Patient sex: F
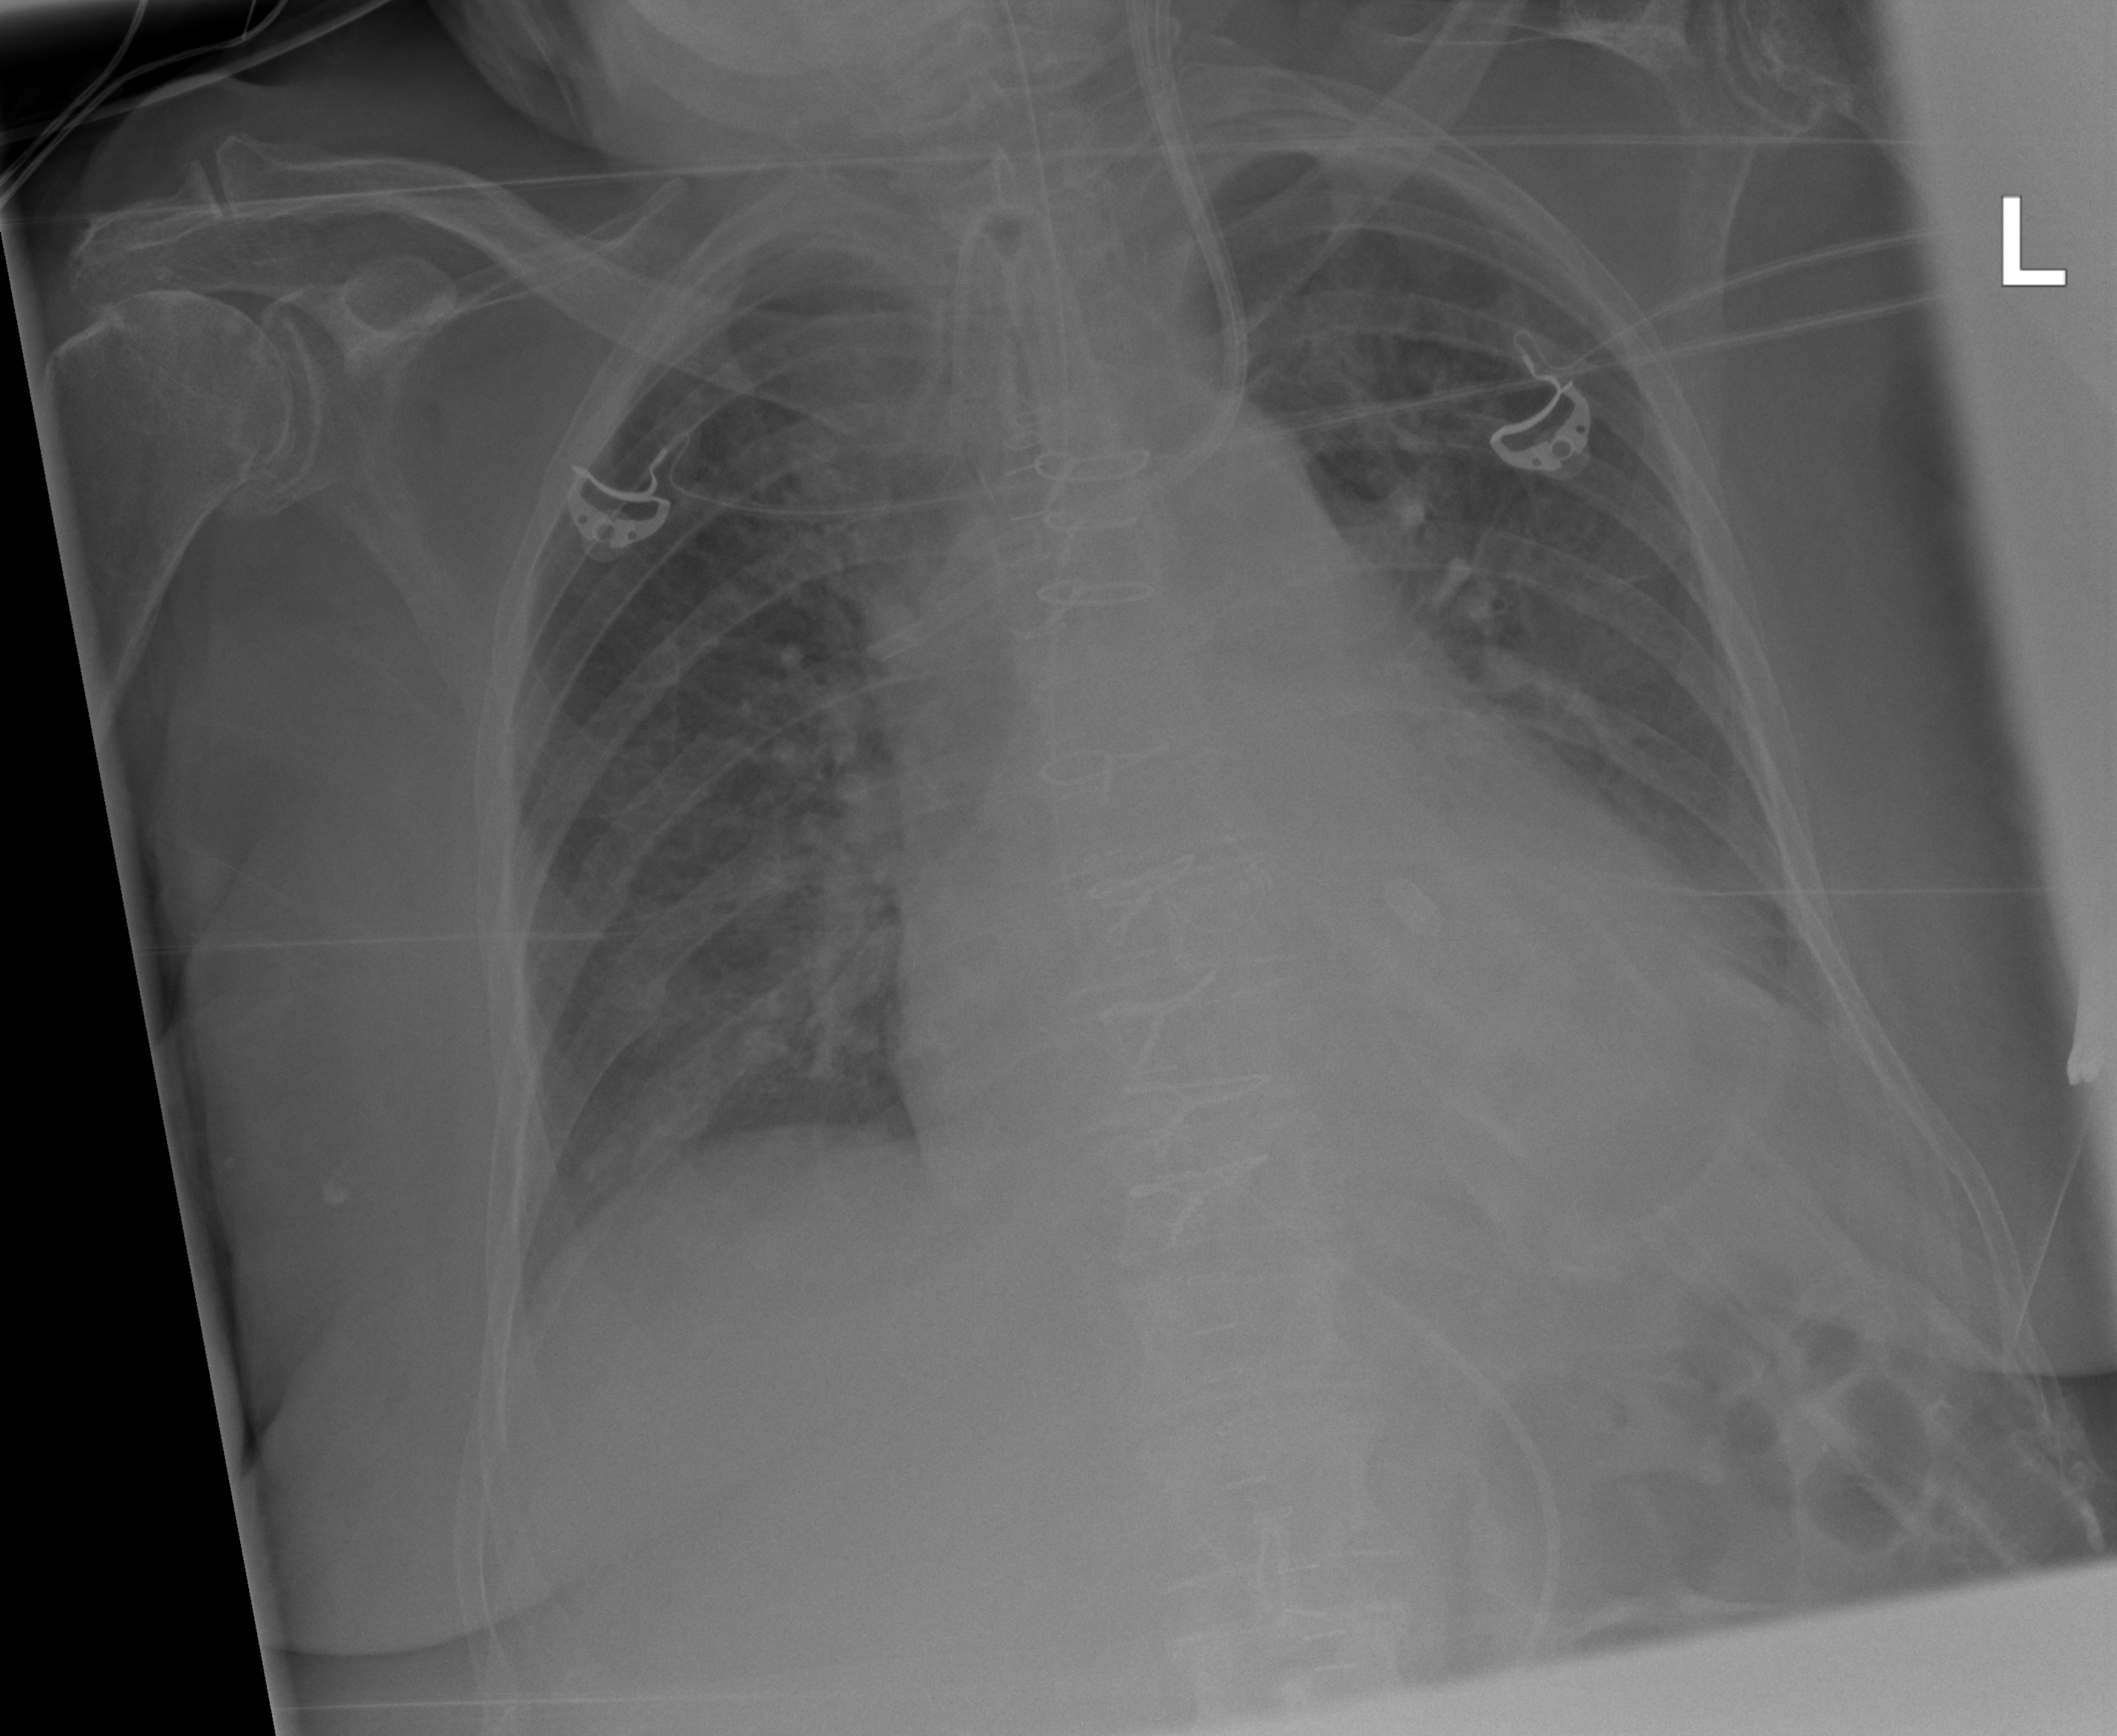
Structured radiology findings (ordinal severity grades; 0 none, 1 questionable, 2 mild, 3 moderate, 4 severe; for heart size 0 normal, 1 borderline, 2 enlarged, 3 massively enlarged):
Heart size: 2
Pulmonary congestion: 0
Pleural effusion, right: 0
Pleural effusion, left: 2
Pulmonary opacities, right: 2
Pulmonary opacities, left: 0
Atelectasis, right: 0
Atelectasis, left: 2